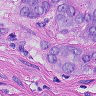
Metastatic tissue present: yes